Interaction volume radius: 5 \u00c5
Interaction volume height: 45 \u00c5
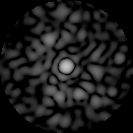
Disorder parameter: 0.8326